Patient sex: M
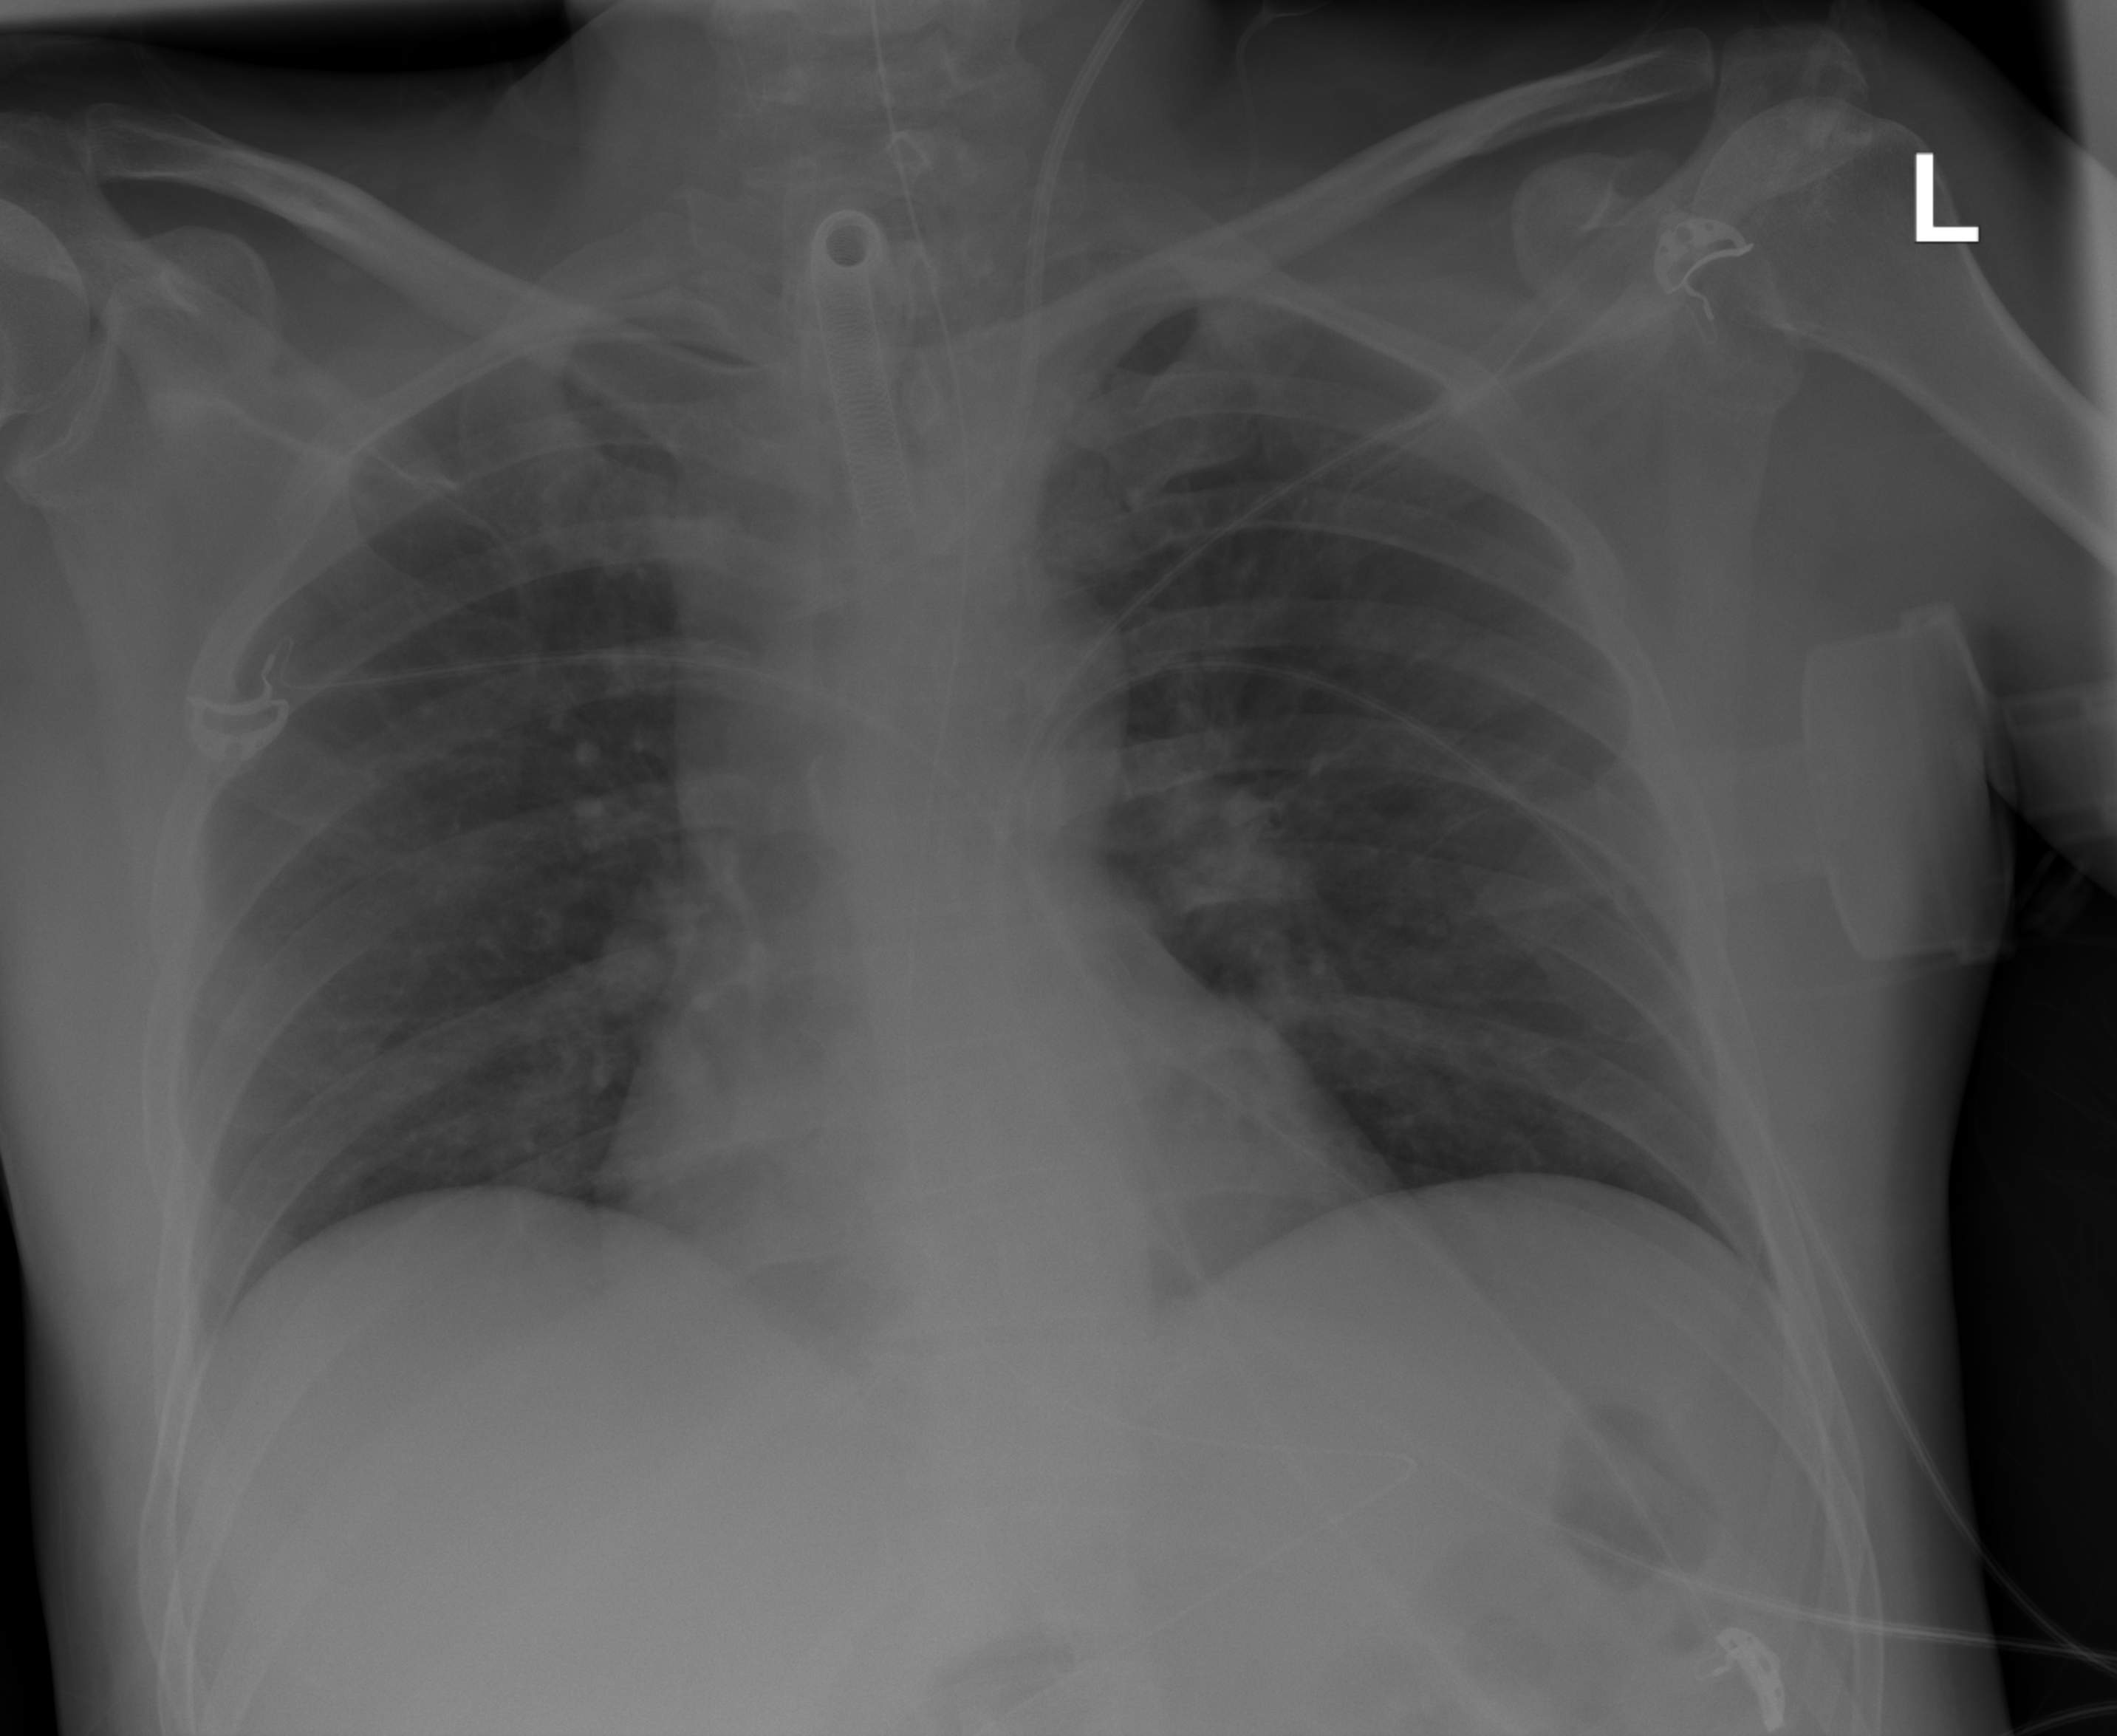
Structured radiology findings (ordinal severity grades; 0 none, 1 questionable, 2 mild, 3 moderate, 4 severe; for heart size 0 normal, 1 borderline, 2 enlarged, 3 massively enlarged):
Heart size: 0
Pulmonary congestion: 2
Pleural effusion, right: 0
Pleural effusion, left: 0
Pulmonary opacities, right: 0
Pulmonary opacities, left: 2
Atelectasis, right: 0
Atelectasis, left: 0